Question: I'm trying to add a blur effect on a overlay on a map. I actually need the blur effect over a circle on the over the map, the method I use to get that is not that important.
I have a class that extends from 'MKCircleRenderer' and I wanted to add a blur effect over the map that it covers.
I was trying using the '-fillPath:inContext:' method, but my ignorance over Core Graphics and Core Image lead me to nowhere and I'm really really lost about this issue.
My attempt was using the 'CIFilter' and for that I needed a 'CIImage' which I tried to create from the context. But I found no way to create a 'CGBitmapContext', 'CGImage' nor any other class from the context. Any method I tried resulted on NULL with no further details about why. I can't remember all I tried so I'm sorry about not pointing anything about that.
My class currently implements one methods that does not do really much:
'''
- (instancetype)initWithOverlay:(id<MKOverlay>)overlay {
if (self = [super initWithOverlay:overlay]) {
self.strokeColor = [UIColor colorWithRed:0.0 green:0.0 blue:0.0 alpha:1];
self.fillColor = [UIColor colorWithRed:0.4 green:0.2 blue:0.2 alpha:0.1];
self.lineWidth = 1;
}
return self;
}
'''
An alternative could be using a custom 'MKAnnotation' and add the blur effect over the view with the 'UIVisualEffectView'. The hard part with this approach is increasing/decreasing the size when zooming.
This should work on iOS 8+
Edit
In this case, the map behind the inside of the circle should be blurred

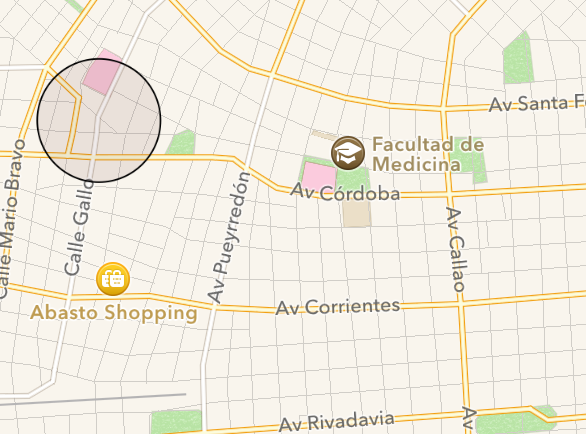
Answer: So I ended up using a 'UIVisualEffectView' on top of the overlay. The trick was in using a 'CADisplayLink' for keeping the view on place.
Here is some code example that does the job (it ignores a few things that should be taken in consideration when actually doing this on an app, like removing the link, keeping track that what is done on viewDidAppear has to be paired with probably symmetrical work on viewWillDissapear or something, I could use viewDidLoad I think, but did it this way when testing).
'''
#import "ViewController.h"
#import <MapKit/MapKit.h>
#import <QuartzCore/QuartzCore.h>
@interface ViewController () {
IBOutlet MKMapView *map;
UIView *ov;
MKCircle *c;
UIVisualEffectView *ev;
}
@end
@implementation ViewController
- (void)viewDidAppear:(BOOL)animated {
[super viewDidAppear:animated];
CLLocationCoordinate2D center = CLLocationCoordinate2DMake(40.<PHONE>,-73.<PHONE>);
c = [MKCircle circleWithCenterCoordinate:center radius:1000];
[map addOverlay:c];
MKCoordinateSpan span = MKCoordinateSpanMake(0.07, 0.07);
MKCoordinateRegion region = MKCoordinateRegionMake(center, span);
region = [map regionThatFits:region];
[map setRegion:region animated:YES];
ov = [[UIView alloc] init];
ov.translatesAutoresizingMaskIntoConstraints = NO;
ov.backgroundColor = [UIColor clearColor];
ov.clipsToBounds = YES;
ov.layer.borderWidth = 1;
ov.layer.borderColor = [UIColor blackColor].CGColor;
[map addSubview:ov];
UIBlurEffect *blur = [UIBlurEffect effectWithStyle:UIBlurEffectStyleLight];
ev = [[UIVisualEffectView alloc] initWithEffect:blur];
[ov addSubview:ev];
CADisplayLink *link = [CADisplayLink displayLinkWithTarget:self selector:@selector(update:)];
[link addToRunLoop:[NSRunLoop mainRunLoop] forMode:NSRunLoopCommonModes];
}
- (void)update:(CADisplayLink *)link {
ov.frame = [map convertRegion:MKCoordinateRegionForMapRect(c.boundingMapRect) toRectToView:map];
ov.layer.cornerRadius = ov.frame.size.height / 2;
ev.frame = CGRectMake(0, 0, ov.frame.size.width, ov.frame.size.height);
}
@end
'''
Edit: Screenshot